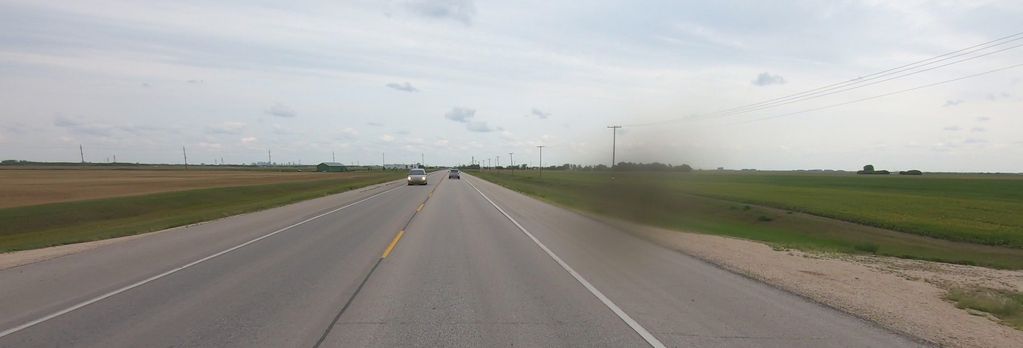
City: winnipeg